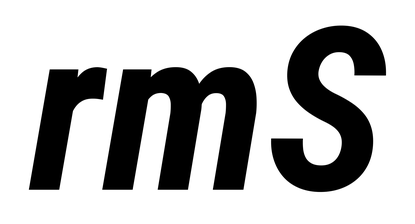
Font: Roboto-Italic_Condensed_Bold_Italic